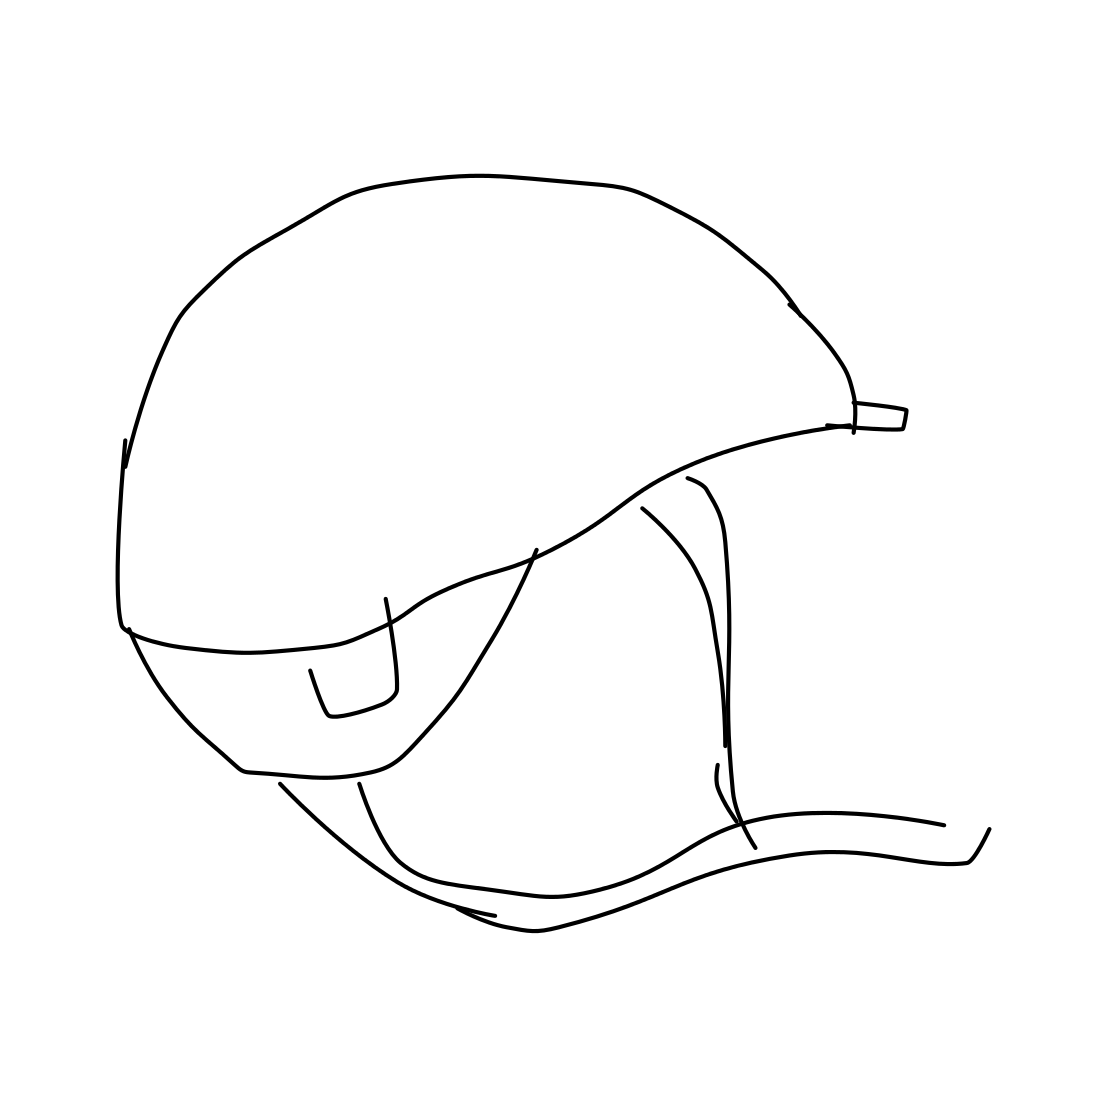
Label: helmet